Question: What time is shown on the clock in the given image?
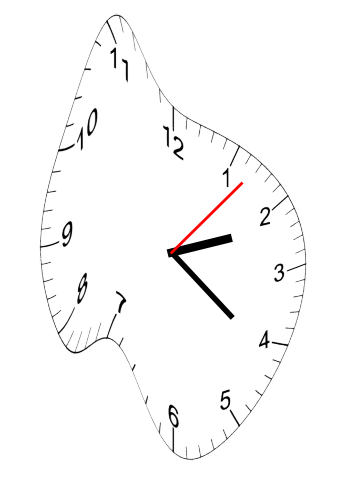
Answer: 02:21:07